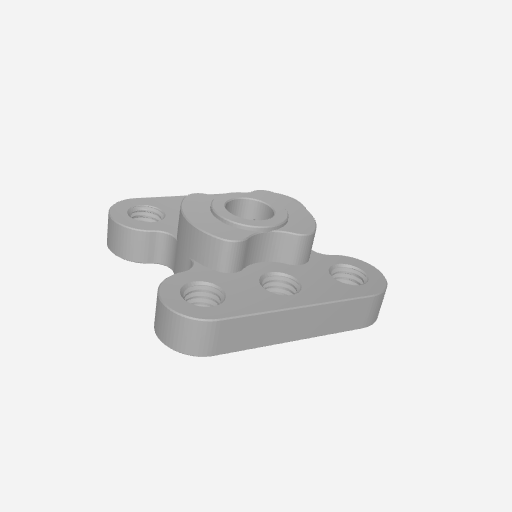
Part: SetScrewHub5ID